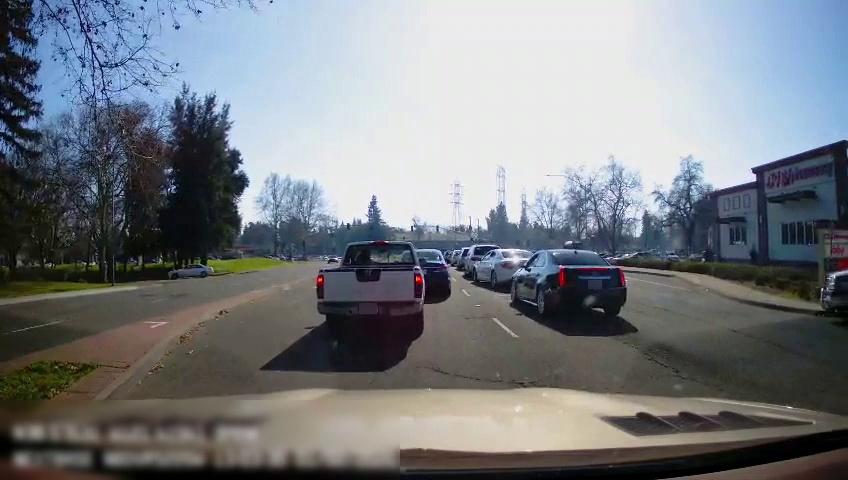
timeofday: Day
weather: Sunny
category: Drivable Space
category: Drivable Space
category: Vehicles | Car
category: Vehicles | Car
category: Vehicles | Car
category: Vehicles | Truck
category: Vehicles | Car
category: Vehicles | Truck
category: Vehicles | Car
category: Vehicles | Van
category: Vehicles | SUV
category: Vehicles | Car
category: Lanes | Opposite Lane
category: Lanes | Current Lane